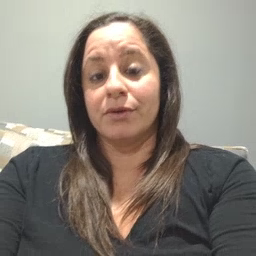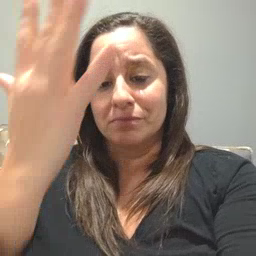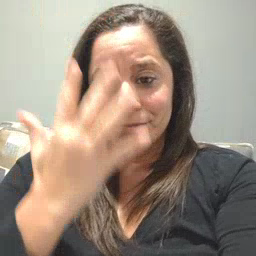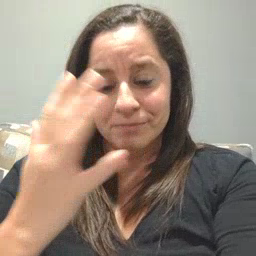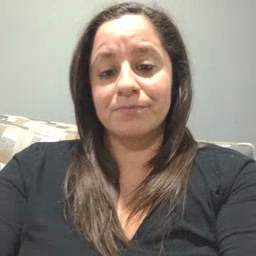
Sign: sad